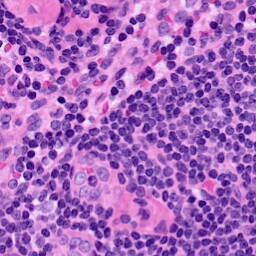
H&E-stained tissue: LymphNode